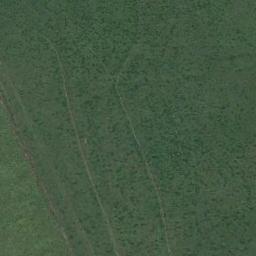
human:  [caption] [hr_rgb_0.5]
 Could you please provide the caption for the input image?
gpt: The meadow is dense but uneven .

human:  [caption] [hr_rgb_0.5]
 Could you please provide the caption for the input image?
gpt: The meadow is full of green grass .

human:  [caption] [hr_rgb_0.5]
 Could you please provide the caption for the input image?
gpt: There is a bare field on the grass .

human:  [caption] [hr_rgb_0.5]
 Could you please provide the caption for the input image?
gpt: This meadow has dense grasses and some trails are also on the meadow .

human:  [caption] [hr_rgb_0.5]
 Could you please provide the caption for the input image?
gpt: A dense meadow with many green grass .